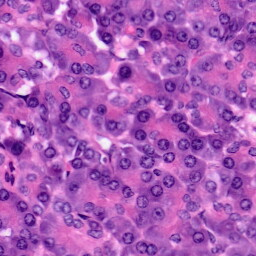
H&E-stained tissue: Pancreatic